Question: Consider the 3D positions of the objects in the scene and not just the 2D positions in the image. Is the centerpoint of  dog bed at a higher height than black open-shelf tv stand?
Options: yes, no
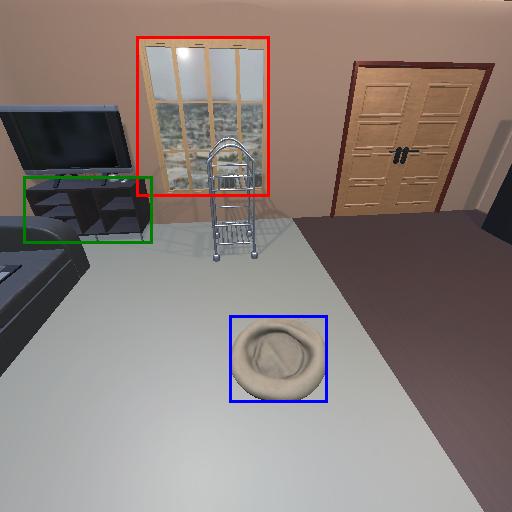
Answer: yes